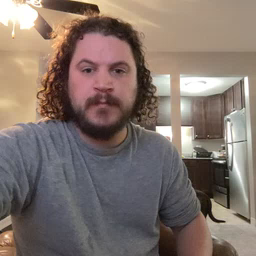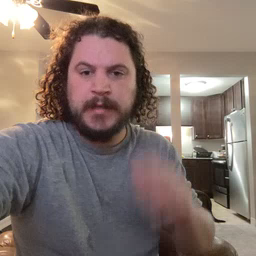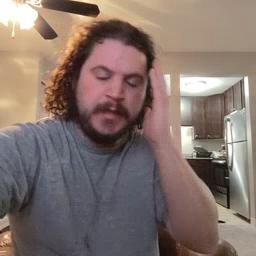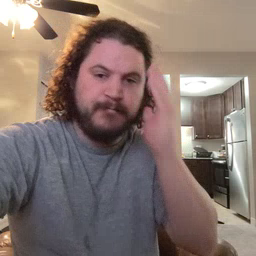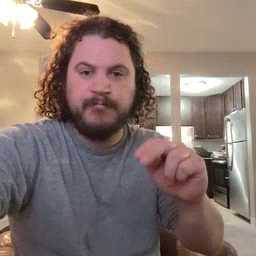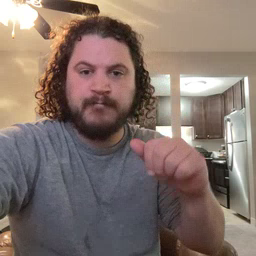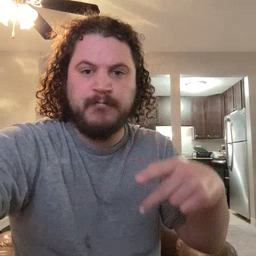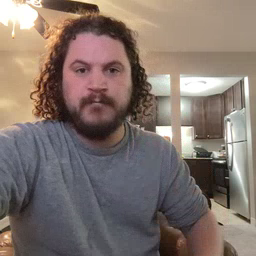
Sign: nap